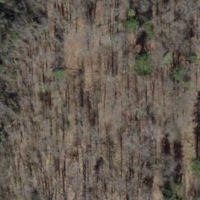
EUNIS habitat code: 41
Species observed at this site:
Lathyrus vernus